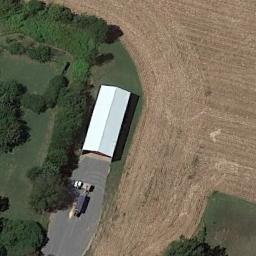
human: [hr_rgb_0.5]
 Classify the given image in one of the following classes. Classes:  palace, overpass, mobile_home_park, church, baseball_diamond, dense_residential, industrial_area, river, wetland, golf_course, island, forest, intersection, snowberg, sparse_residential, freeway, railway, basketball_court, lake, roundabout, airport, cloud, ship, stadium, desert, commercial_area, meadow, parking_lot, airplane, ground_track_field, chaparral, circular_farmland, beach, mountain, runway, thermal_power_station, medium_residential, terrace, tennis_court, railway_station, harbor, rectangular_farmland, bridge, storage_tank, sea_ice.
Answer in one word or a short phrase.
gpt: sparse_residential